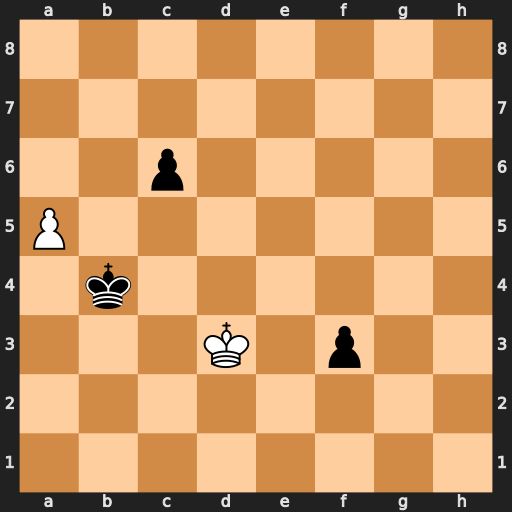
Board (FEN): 8/8/2p5/P7/1k6/3K1p2/8/8
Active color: w
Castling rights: -
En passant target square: -
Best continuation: a6 f2 Ke2 Kc5 a7